Aerial crown-view tile of a tropical tree (Barro Colorado Island, Panama), acquired 20250616:
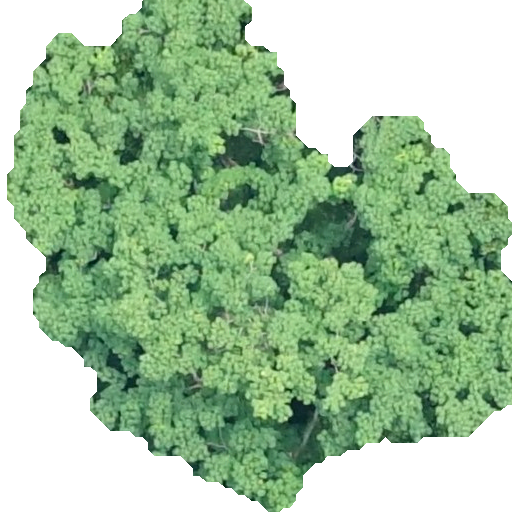
Species: Pseudobombax septenatum
GBIF accepted scientific name: Pseudobombax septenatum
Crown area: 254.483 m²